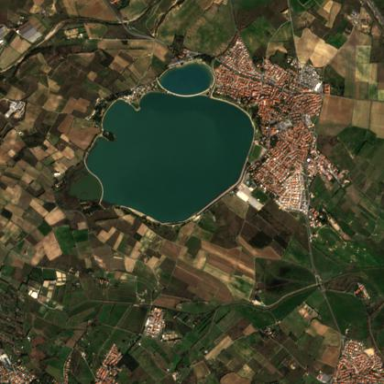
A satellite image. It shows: Lake with natural water.